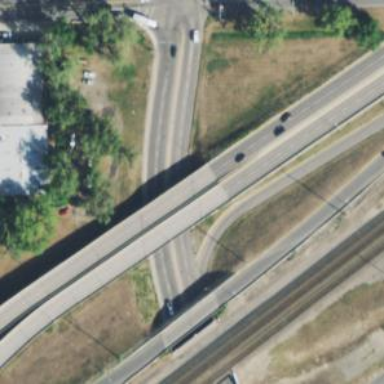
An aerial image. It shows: Primary link highway.